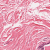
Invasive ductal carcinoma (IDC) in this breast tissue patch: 0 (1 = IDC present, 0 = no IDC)